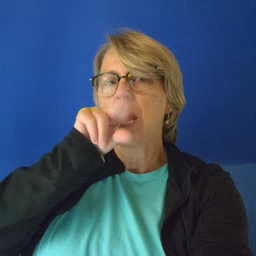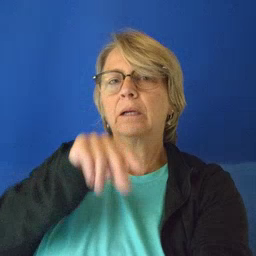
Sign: duck